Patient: sex M, age 62
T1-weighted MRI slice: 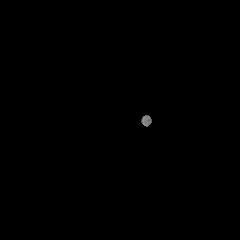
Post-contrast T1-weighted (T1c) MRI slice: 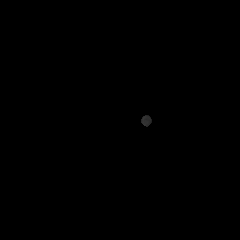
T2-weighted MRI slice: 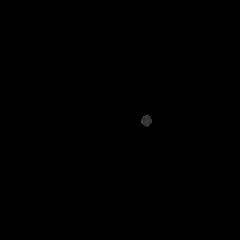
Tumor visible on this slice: no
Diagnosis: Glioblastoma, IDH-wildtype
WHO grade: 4